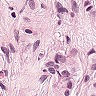
Metastatic tissue present: yes